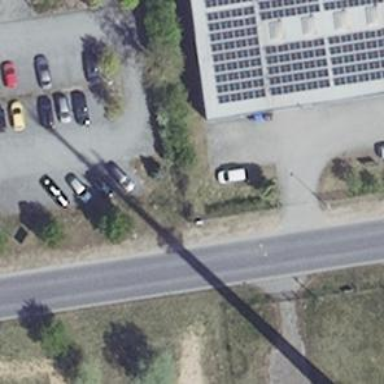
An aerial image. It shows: Parking aisle designated as service road.